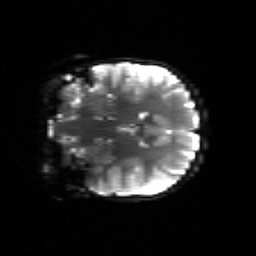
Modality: sbref
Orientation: coronal
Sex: female
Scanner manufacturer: siemens
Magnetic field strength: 3 T
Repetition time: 5 s
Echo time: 0.071 s